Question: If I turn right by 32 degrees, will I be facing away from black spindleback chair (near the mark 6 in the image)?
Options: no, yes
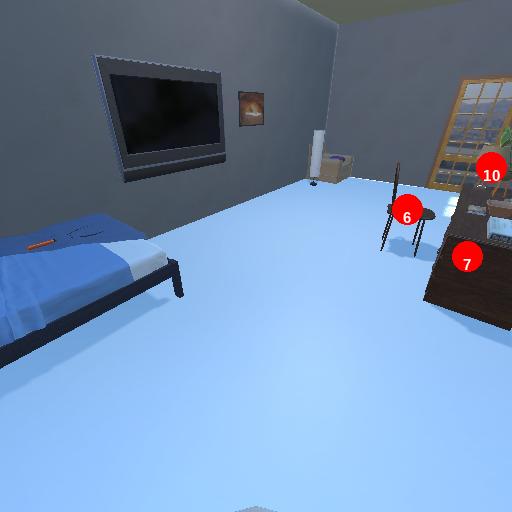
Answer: no